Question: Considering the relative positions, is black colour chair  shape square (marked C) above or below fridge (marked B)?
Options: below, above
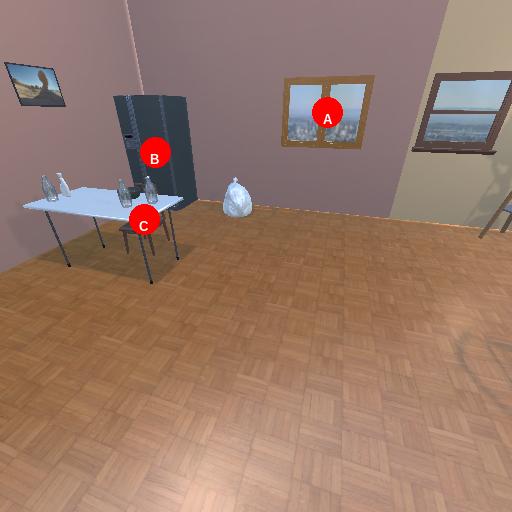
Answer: below